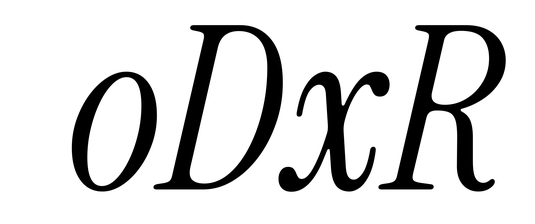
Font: InstrumentSerif-Italic